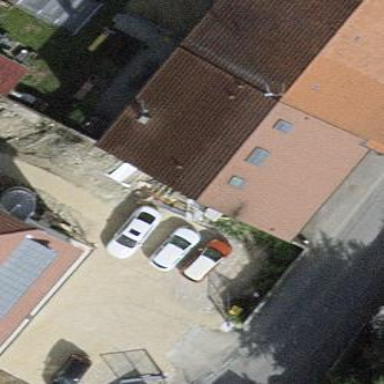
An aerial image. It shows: Apartment building with roof made of roof tiles. The tiles are oriented across the roof.